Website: bh-photo
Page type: address-validator
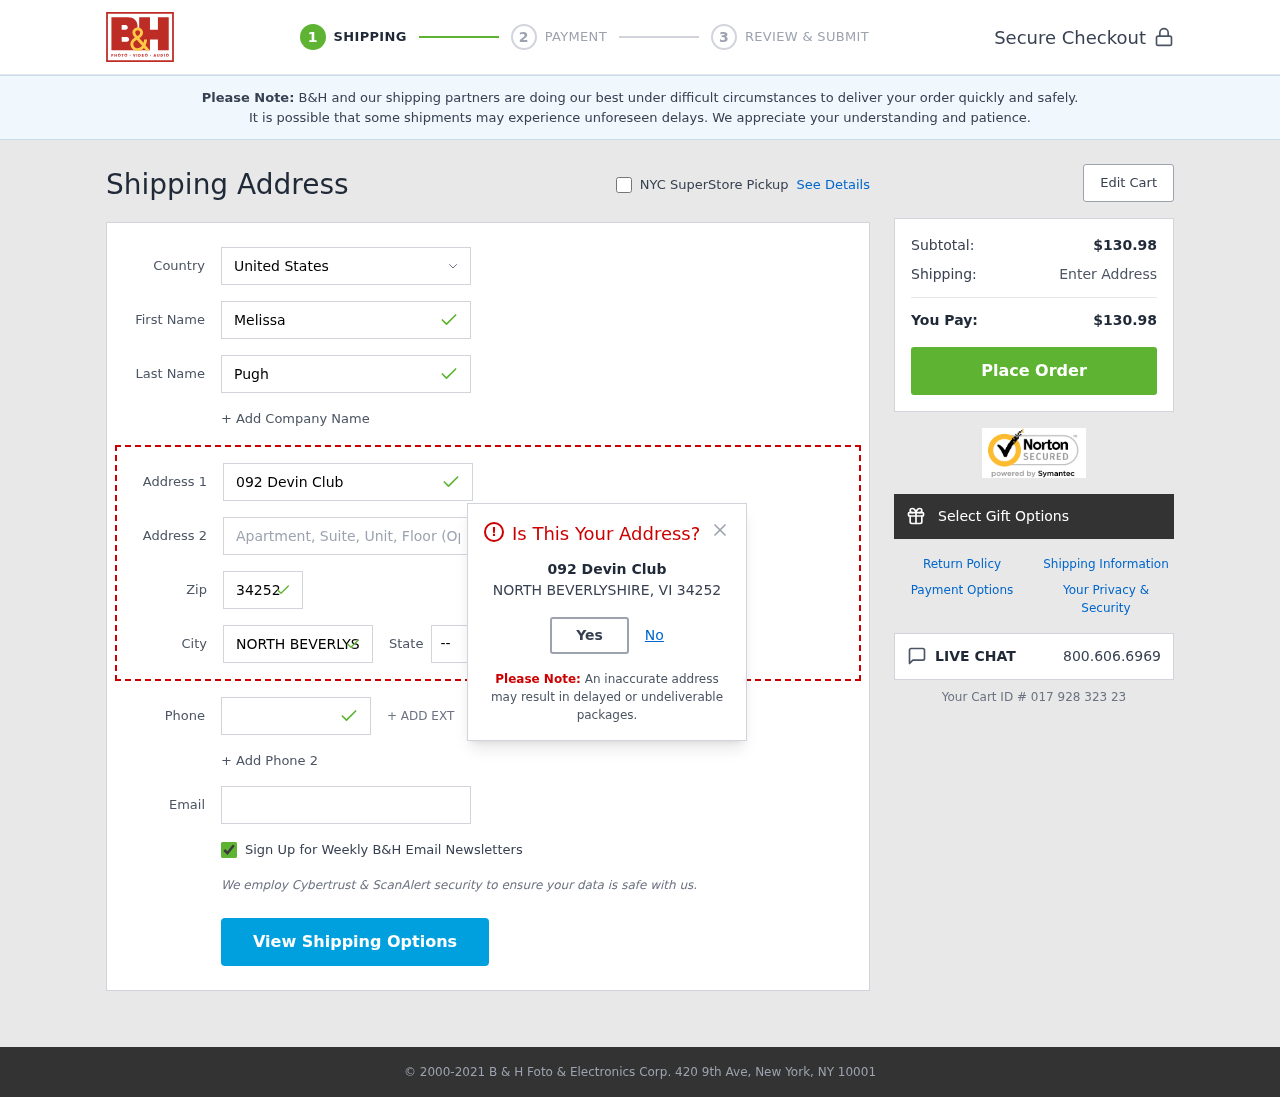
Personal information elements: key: PII_CITY
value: North Beverlyshire
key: PII_COUNTRY
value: United States
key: PII_EMAIL
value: melissa_pugh@hotmail.com
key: PII_FIRSTNAME
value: Melissa
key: PII_LASTNAME
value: Pugh
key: PII_PHONE
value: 2869853691
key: PII_POSTCODE
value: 34252
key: PII_STATE_ABBR
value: VI
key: PII_STREET
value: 092 Devin Club
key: PII_CITY_MODAL
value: NORTH BEVERLYSHIRE
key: PII_STATE
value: VI
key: PII_POSTCODE_FULL
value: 34252
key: PII_POSTCODE_NUMERIC
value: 34252
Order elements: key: ORDER_SUBTOTAL
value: $130.98
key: ORDER_TOTAL
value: $130.98
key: ORDER_ID
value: Your Cart ID # 017 928 323 23